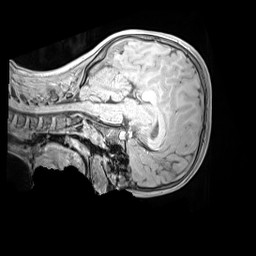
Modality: MP2RAGE
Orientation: sagittal
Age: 10
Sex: female
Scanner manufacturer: siemens
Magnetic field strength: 3 T
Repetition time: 4 s
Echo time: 0.00303 s